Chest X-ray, AP view. Patient: 64 years old, sex M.
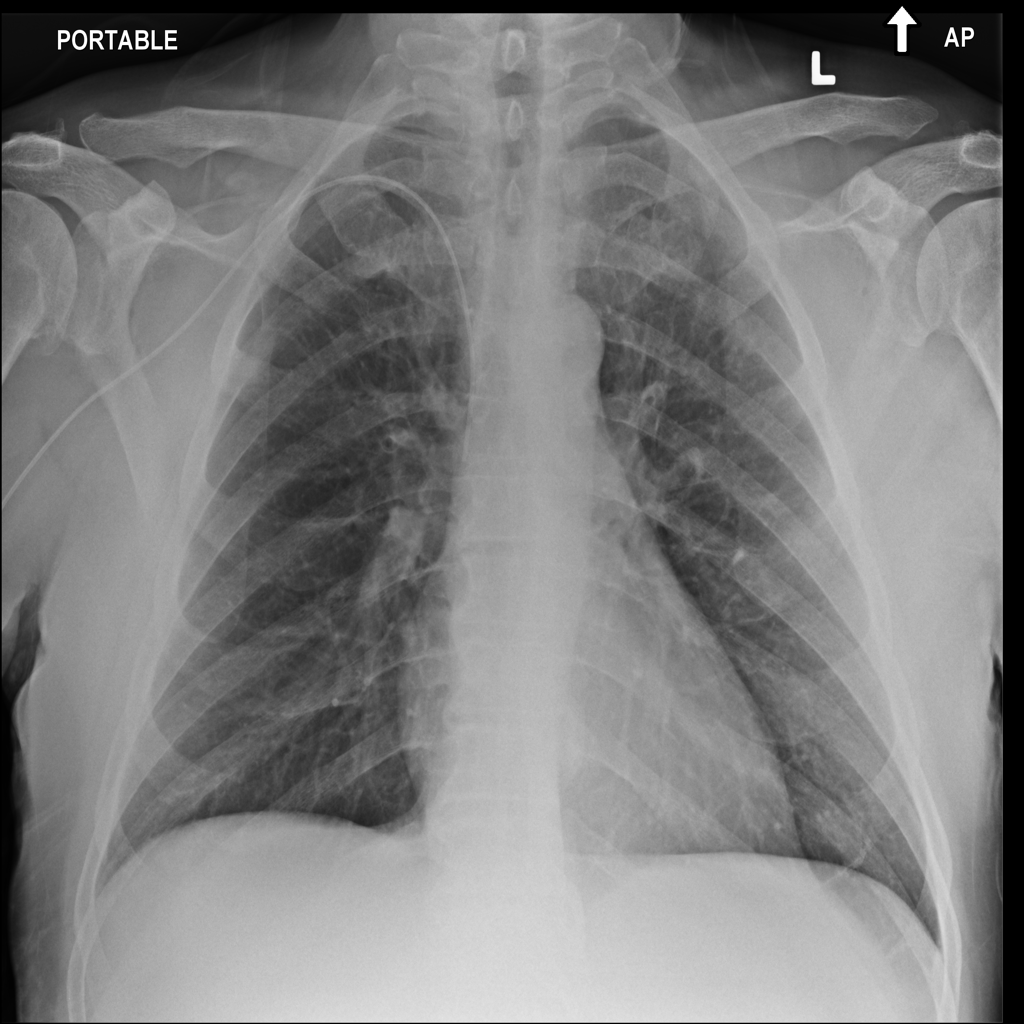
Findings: No Finding